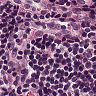
Metastatic tissue present: yes